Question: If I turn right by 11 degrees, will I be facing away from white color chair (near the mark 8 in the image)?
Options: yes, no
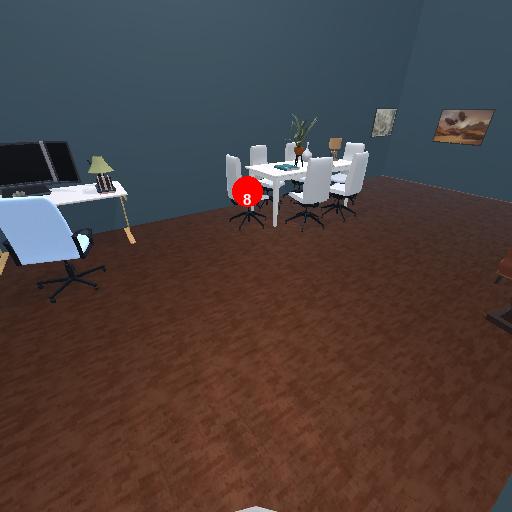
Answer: yes